Question: I use ColumnFilterWidgets like in this example <URL>
But in my program it works not properly (vertical instead of horizontally).
There are no error-messages displayed in the console.

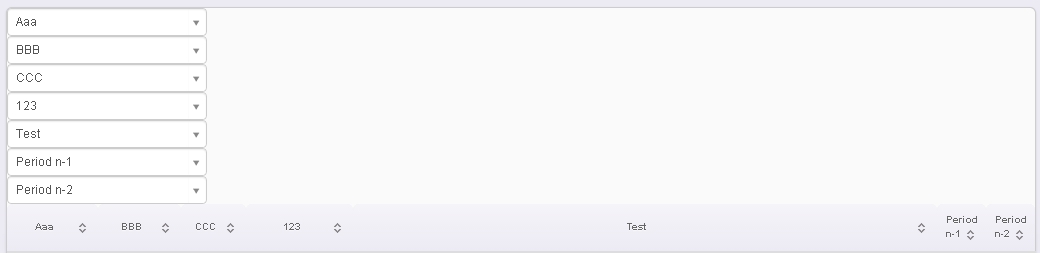
Answer: Did you include the css-files? Did you include the complete file-structure from the widget and DataTables?